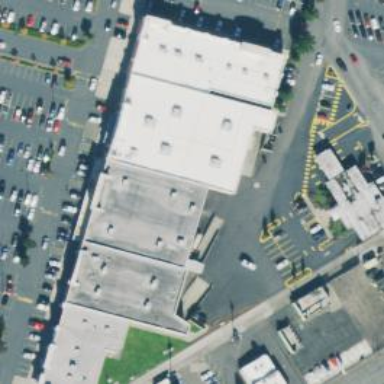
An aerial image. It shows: Retail building.